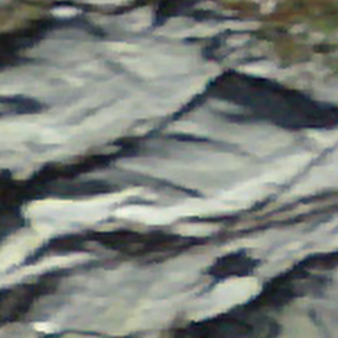
Label: other